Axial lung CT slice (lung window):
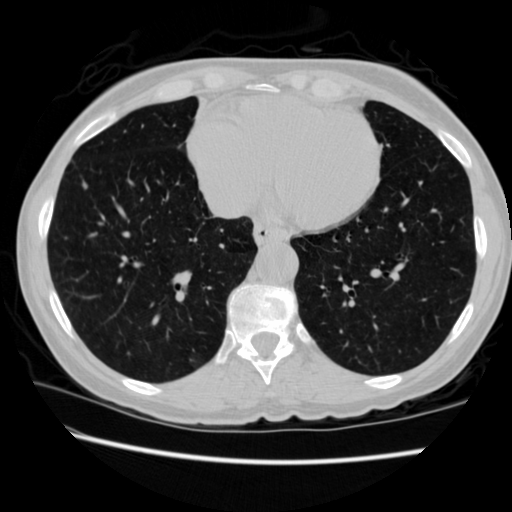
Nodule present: no